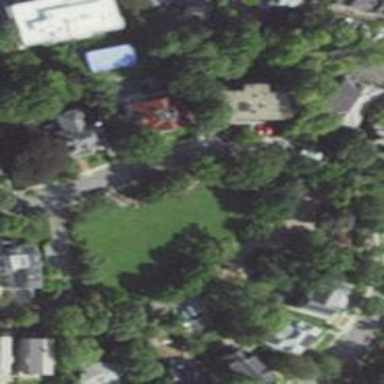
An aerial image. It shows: Park.